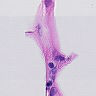
Metastatic tissue present: no